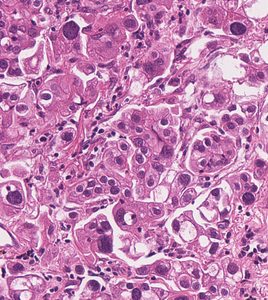
Tumor epithelial tissue: yes
Tumor-associated stroma tissue: yes
Normal tissue: no